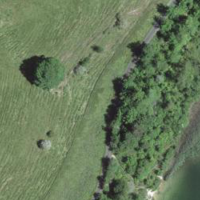
EUNIS habitat code: 24
Species observed at this site:
Rhamnus cathartica
Populus tremula
Campanula glomerata